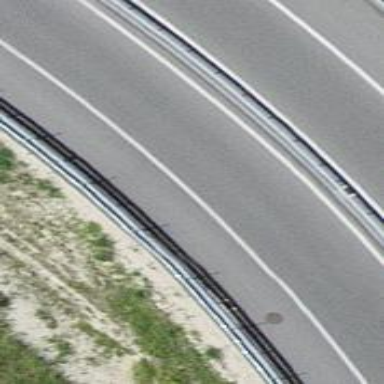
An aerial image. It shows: Asphalt motorway link with embankment.